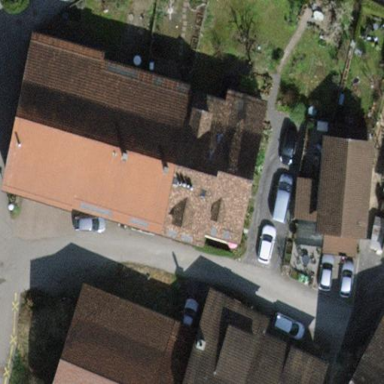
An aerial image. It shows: Terrace building.